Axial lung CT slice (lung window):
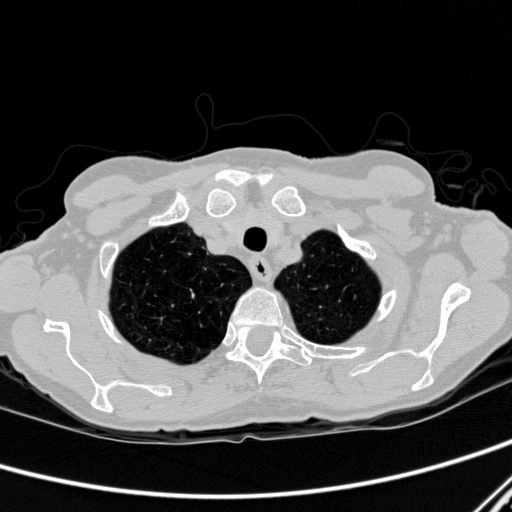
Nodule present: no